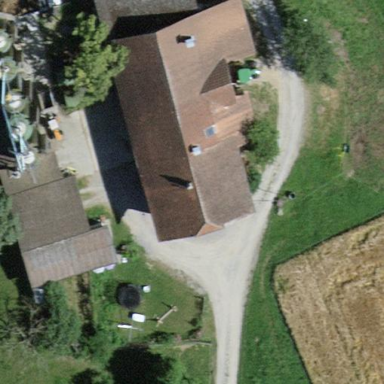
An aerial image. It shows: Farm building.